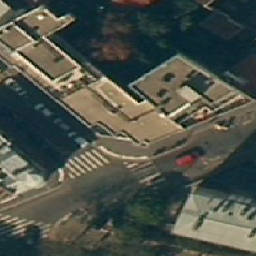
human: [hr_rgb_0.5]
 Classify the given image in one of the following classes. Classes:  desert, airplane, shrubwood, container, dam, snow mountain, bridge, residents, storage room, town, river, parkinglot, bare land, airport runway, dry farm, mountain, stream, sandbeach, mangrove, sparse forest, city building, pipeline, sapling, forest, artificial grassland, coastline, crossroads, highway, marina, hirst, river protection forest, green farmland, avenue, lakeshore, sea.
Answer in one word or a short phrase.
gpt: city building